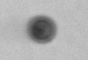
Label: bead